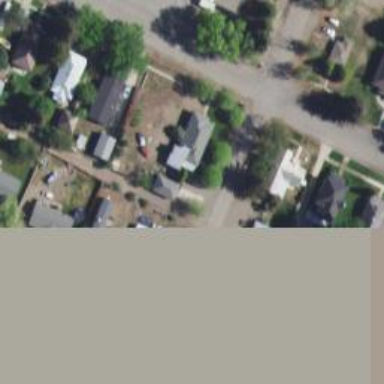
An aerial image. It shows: Alley classified as service road.